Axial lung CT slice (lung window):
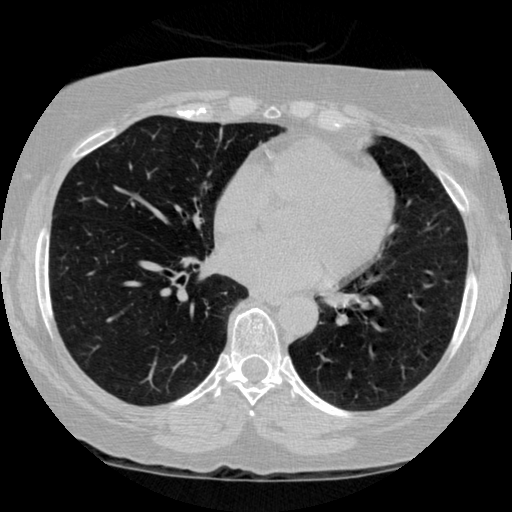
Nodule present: no